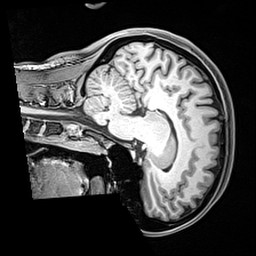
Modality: T1w
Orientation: sagittal
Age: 33
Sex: female
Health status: healthy
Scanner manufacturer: siemens
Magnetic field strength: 3 T
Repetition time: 2.4 s
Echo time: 0.00217 s